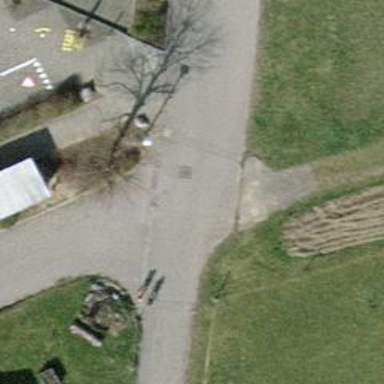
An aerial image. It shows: Track road with grade4 tracktype.